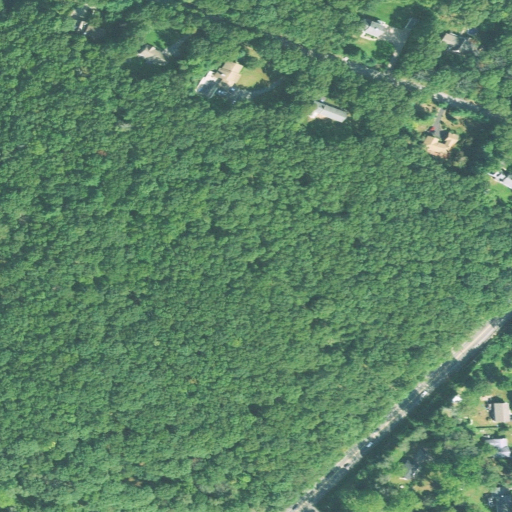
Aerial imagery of mountain in Connecticut named Stoddard Hill containing deciduous forest, mixed forest, open development, low intensity development, and medium intensity development